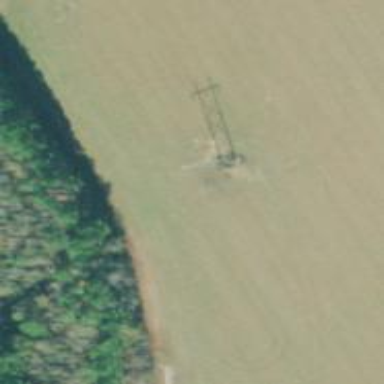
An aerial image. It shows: Power tower.